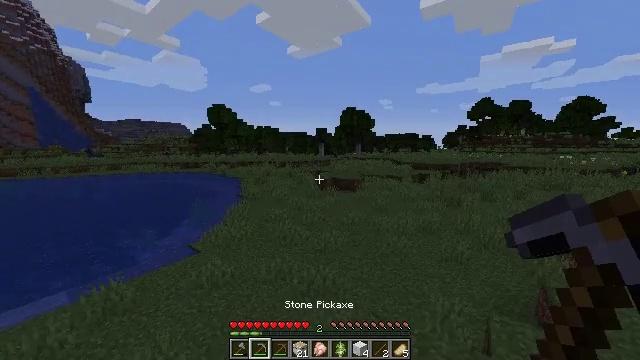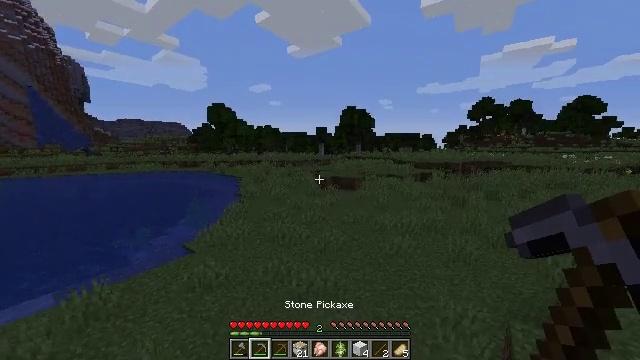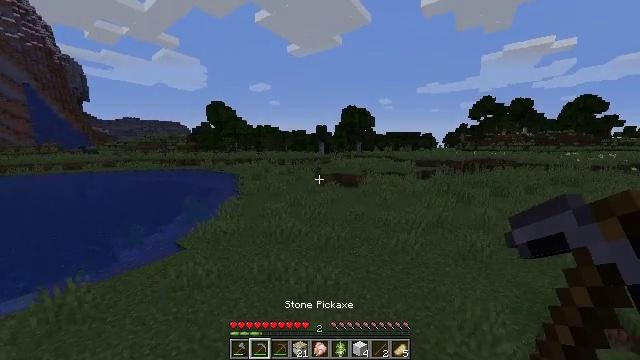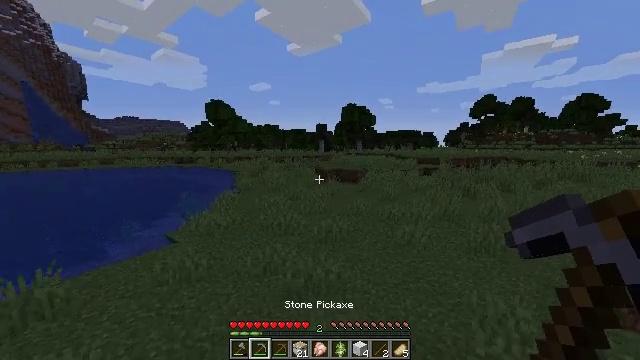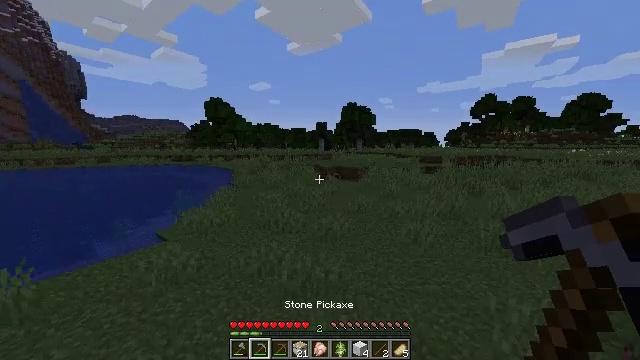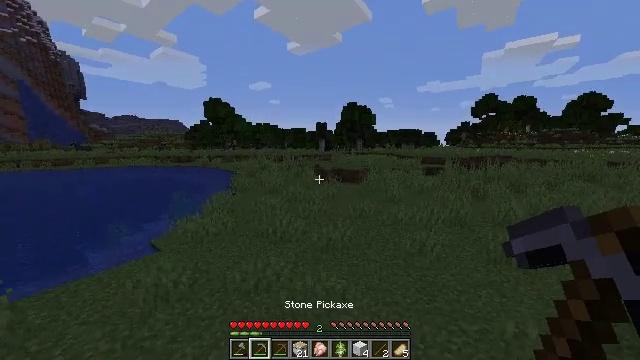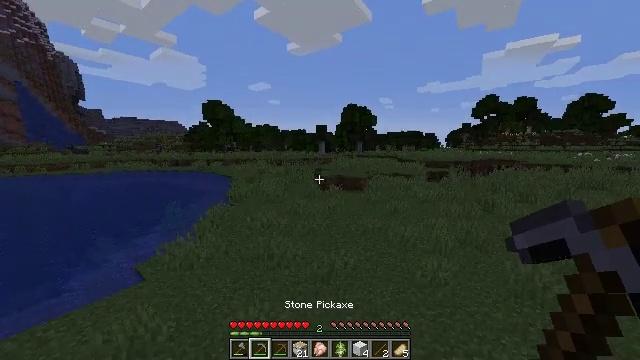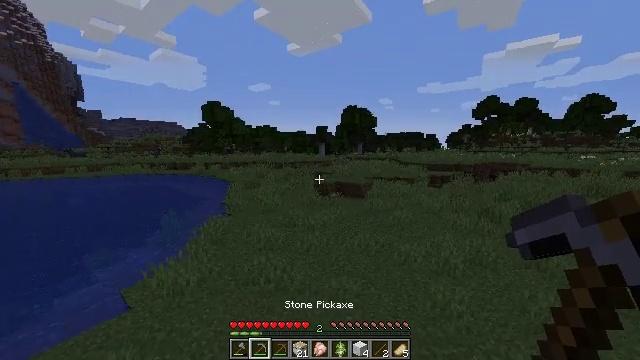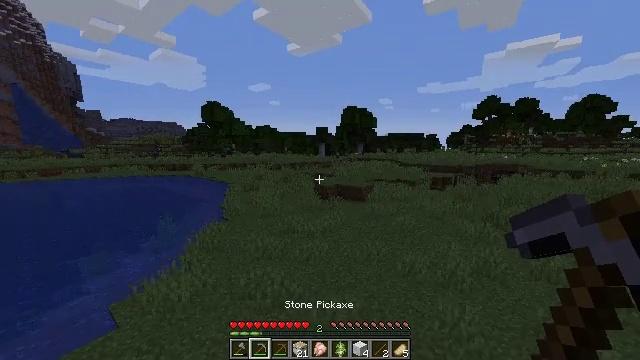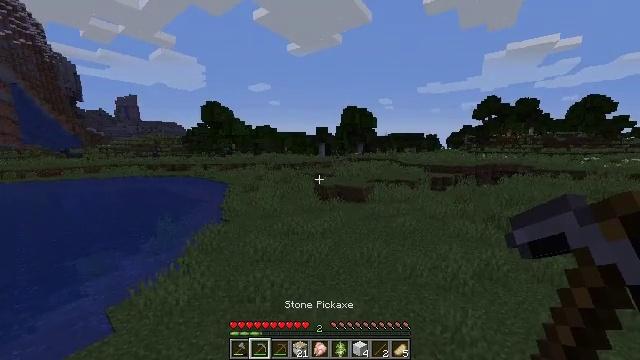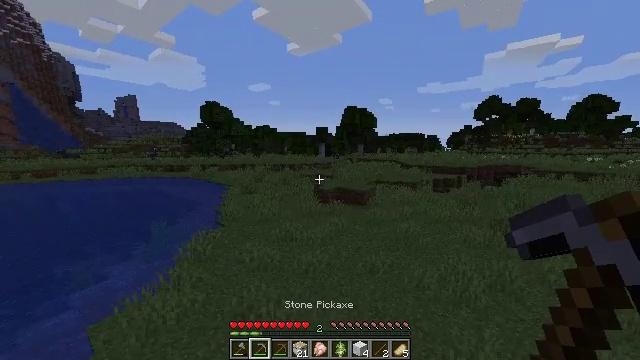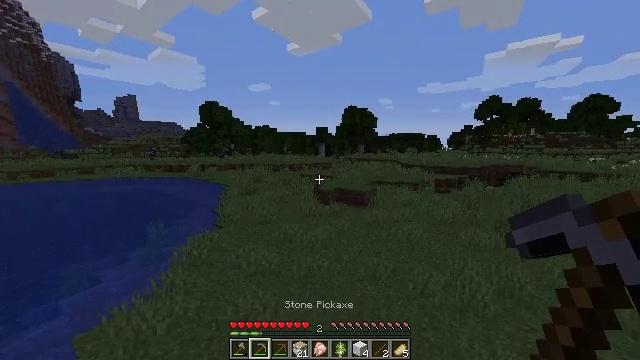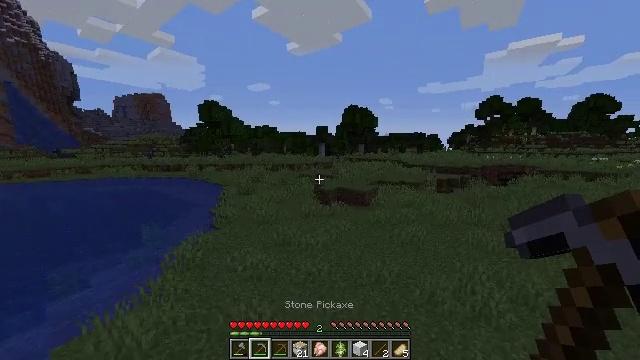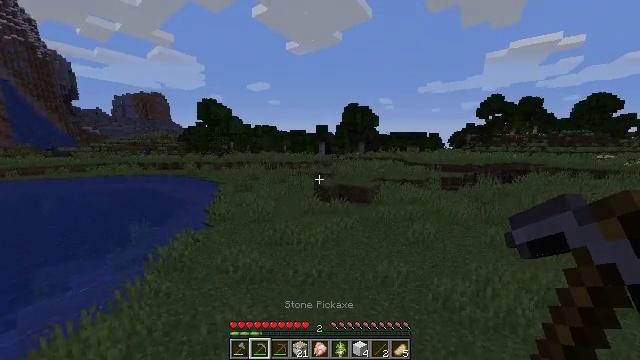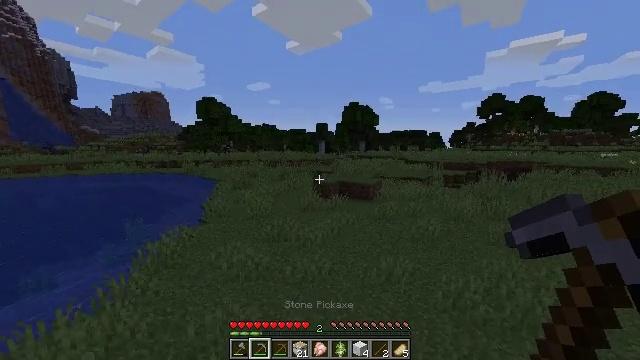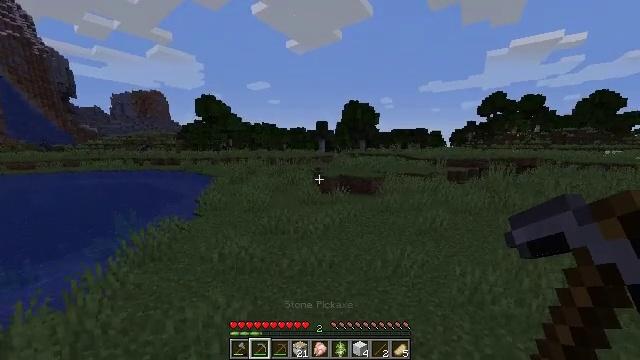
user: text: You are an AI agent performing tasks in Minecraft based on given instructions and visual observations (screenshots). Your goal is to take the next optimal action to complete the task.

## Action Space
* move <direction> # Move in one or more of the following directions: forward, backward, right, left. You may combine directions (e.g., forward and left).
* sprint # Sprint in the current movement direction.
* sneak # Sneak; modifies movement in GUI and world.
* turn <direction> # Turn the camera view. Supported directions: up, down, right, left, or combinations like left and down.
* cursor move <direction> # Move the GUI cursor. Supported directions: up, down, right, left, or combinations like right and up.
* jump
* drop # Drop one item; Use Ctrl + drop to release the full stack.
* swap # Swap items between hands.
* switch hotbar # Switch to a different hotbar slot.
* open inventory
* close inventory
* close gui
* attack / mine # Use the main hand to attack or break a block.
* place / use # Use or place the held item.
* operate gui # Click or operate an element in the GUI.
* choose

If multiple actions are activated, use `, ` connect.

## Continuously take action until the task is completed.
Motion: motion action
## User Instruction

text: Hunt a cow.
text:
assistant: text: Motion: move forward, sprint, jump
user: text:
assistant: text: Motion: move forward, sprint, jump
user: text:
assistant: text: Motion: move forward, sprint, jump
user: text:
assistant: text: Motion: move forward, sprint, jump
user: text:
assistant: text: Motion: move forward, sprint, jump
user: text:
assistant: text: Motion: move forward, sprint, jump
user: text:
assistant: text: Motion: move forward, sprint, jump
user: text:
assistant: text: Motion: move forward, sprint, jump
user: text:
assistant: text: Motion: move forward, sprint, jump
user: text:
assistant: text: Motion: move forward, sprint, jump
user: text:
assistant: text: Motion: move forward, sprint, jump
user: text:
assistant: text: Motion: move forward, sprint, jump
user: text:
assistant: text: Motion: move forward, sprint, jump
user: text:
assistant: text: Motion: move forward, sprint, jump
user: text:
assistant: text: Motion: move forward, sprint, jump
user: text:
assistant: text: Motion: move forward, sprint, jump
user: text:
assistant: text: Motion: move forward, sprint, jump
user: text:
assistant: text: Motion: move forward, sprint, jump
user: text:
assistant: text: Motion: move forward, sprint, jump
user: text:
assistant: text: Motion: move forward, sprint, jump
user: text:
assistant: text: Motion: move forward, sprint, jump
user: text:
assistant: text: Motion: move forward, sprint, jump
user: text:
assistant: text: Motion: move forward, sprint, jump
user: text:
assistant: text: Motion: move forward, sprint, jump
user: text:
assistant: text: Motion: move forward, sprint, jump
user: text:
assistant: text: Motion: move forward, sprint, jump
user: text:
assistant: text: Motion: move forward, sprint, jump
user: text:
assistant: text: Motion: move forward, sprint, jump
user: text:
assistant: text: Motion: move forward, sprint, jump
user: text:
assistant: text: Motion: move forward, sprint, jump